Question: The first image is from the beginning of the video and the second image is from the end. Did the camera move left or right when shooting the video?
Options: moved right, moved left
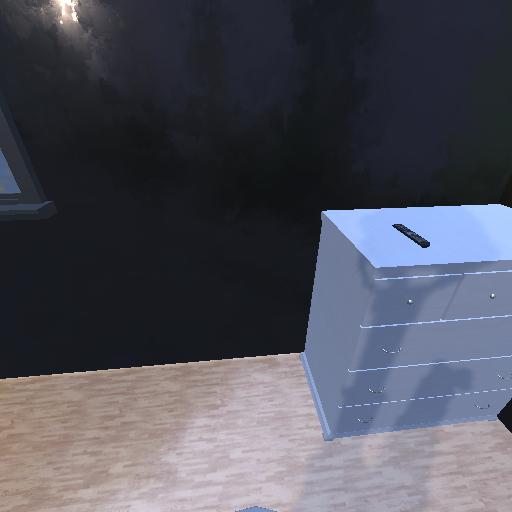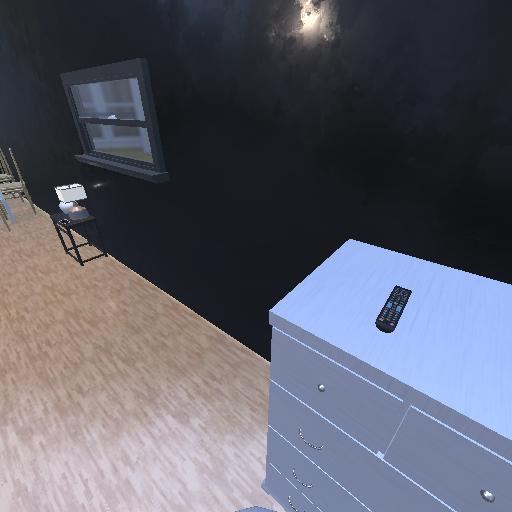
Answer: moved right